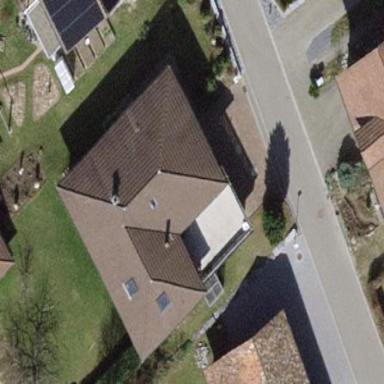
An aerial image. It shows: Detached building with hipped roof.